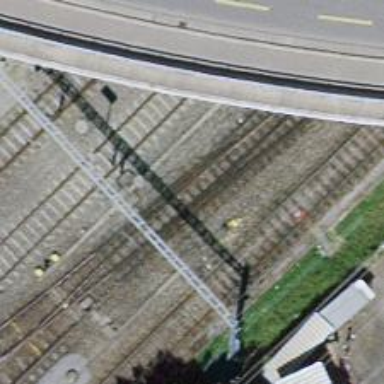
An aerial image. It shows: Railway switch.